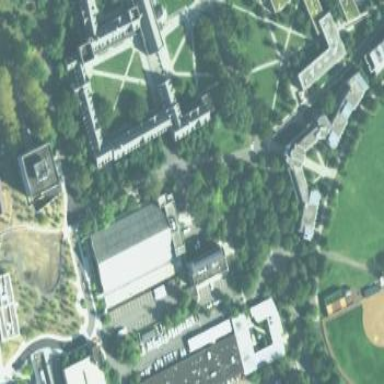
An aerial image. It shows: Dormitory building.